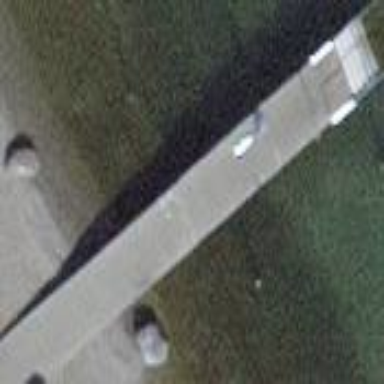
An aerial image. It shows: Man-made pier.